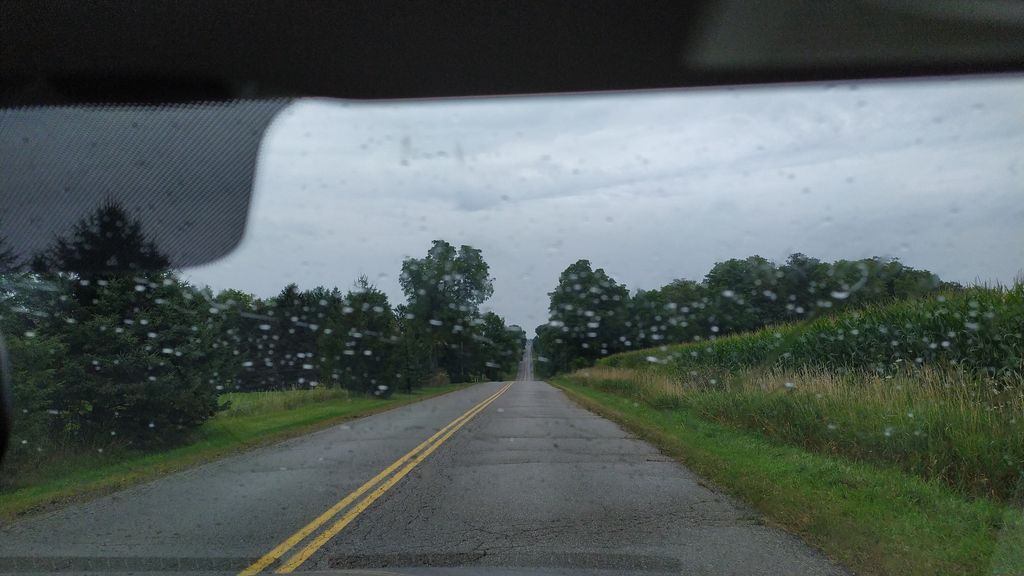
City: kitchener-waterloo